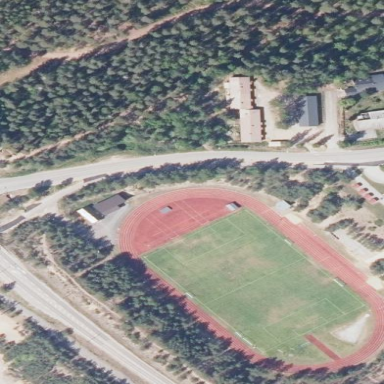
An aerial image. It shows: Sports centre for athletics with tartan surface.